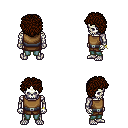
a pixel art fantasy rpg character, male body template, skeleton, leather chest armor, teal pants, brown curly afro hairstyle, bracelets, four views (front, back, left, right), 2x2 character sprite sheet, small pixel art, hard edges, no anti-aliasing